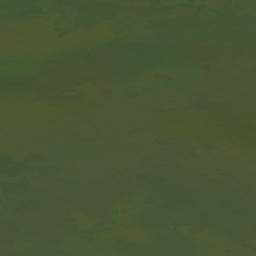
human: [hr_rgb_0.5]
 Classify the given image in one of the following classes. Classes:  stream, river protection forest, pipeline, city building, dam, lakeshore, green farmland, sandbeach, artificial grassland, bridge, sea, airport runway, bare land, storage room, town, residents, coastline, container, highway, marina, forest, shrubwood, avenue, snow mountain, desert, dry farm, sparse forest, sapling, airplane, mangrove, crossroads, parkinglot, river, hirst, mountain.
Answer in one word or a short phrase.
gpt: sea